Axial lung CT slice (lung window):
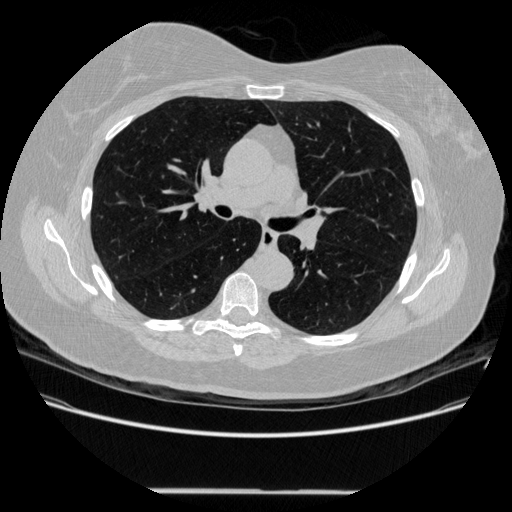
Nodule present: no